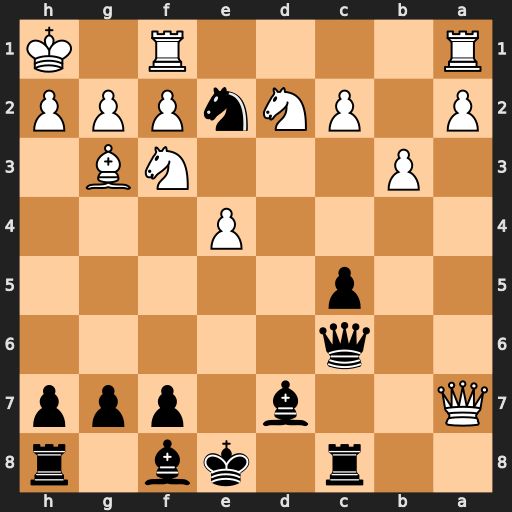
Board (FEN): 2r1kb1r/Q2b1ppp/2q5/2p5/4P3/1P3NB1/P1PNnPPP/R4R1K
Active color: b
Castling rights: k
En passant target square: -
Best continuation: Nxg3+ hxg3 Ra8 Qxa8+ Qxa8